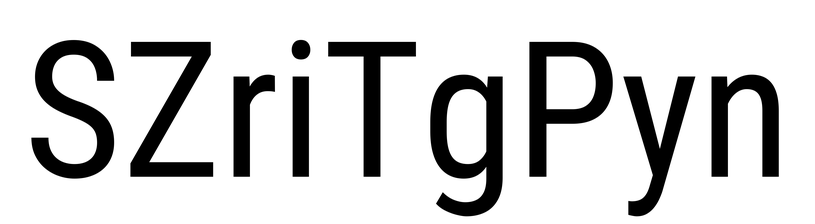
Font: Roboto_Condensed_Regular